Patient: sex M, age 34
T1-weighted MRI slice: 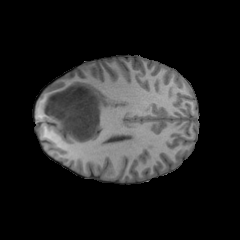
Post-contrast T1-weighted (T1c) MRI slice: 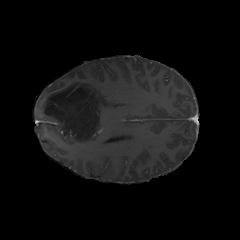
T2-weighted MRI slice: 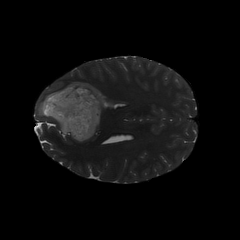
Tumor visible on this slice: yes
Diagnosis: Astrocytoma, IDH-mutant
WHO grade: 2